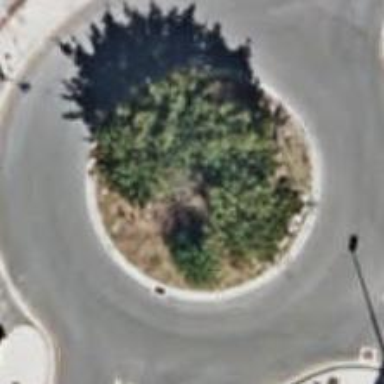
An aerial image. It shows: Roundabout on service road.